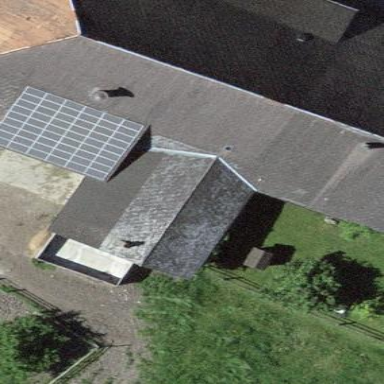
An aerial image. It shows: Farm building.